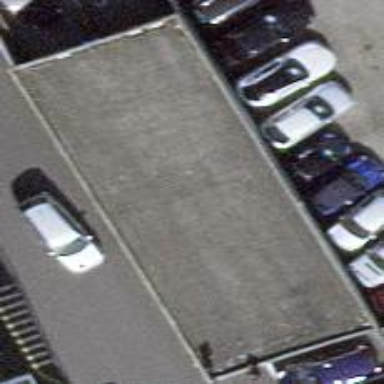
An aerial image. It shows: Parking building.